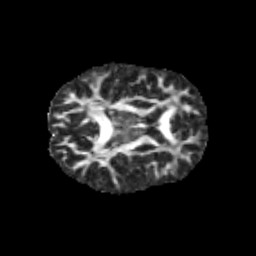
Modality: FA
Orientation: axial
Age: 11
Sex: male
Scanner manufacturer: siemens
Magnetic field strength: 3 T
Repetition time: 3.8 s
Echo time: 0.07 s